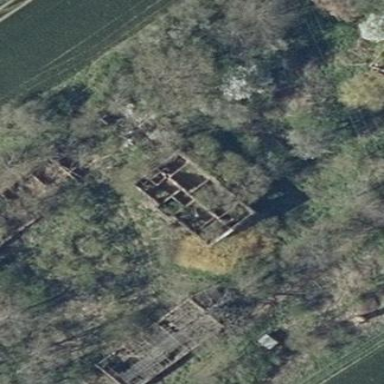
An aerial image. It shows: Ruins of building.